Question: Hi every body i have problem with my VS 2015 that editor not show Angular 2 syntax and suggestion panel in editior. see the link below pls:

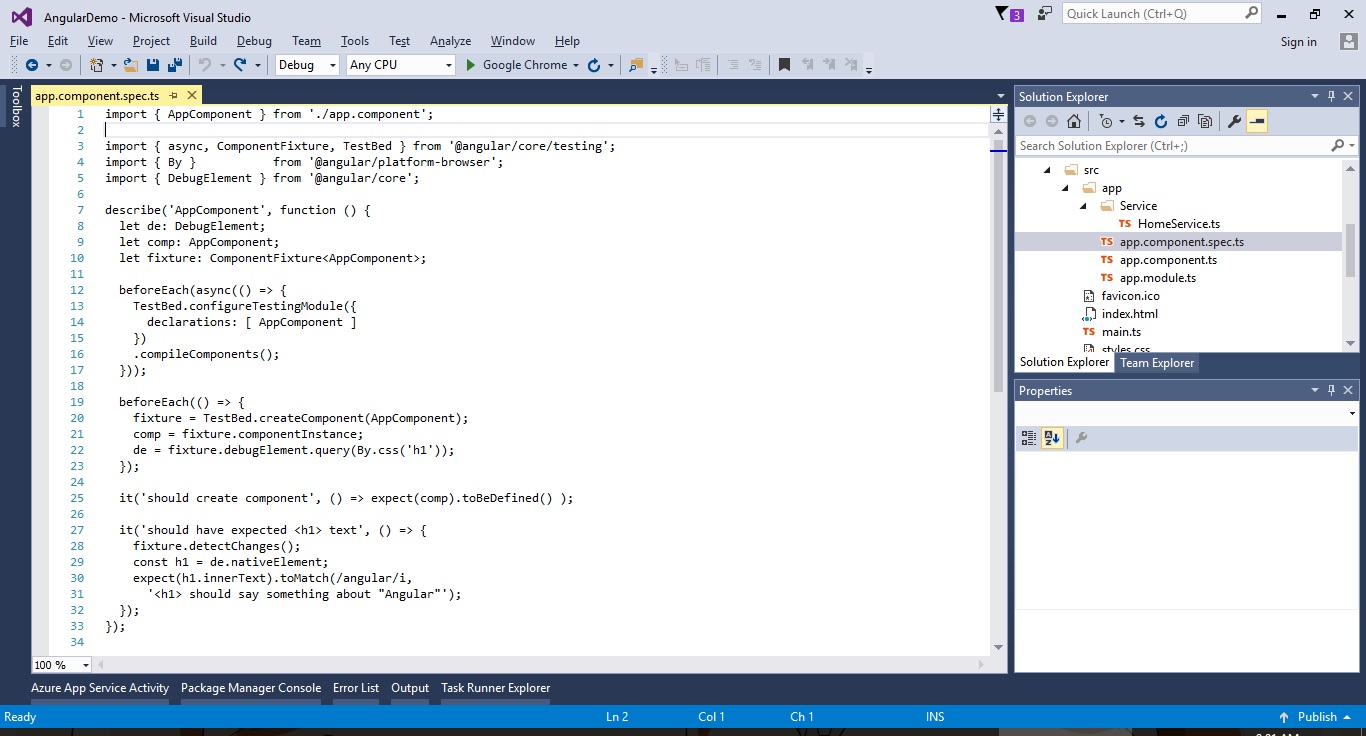
Answer: there is something wrong with the type script plugin, try reinstall or update the plugin.
another option is use VSCode to edit typescript files.